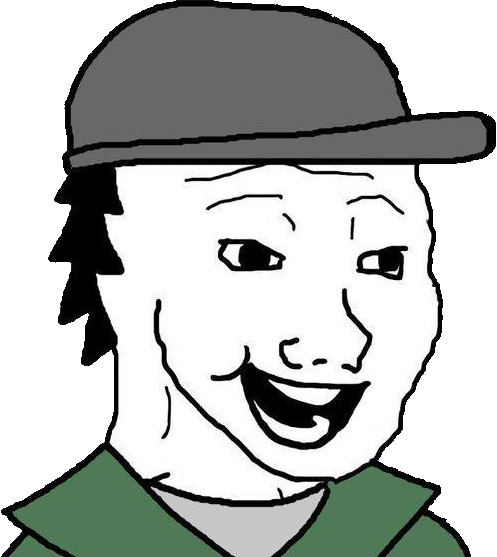
Label: 5_Bloomer